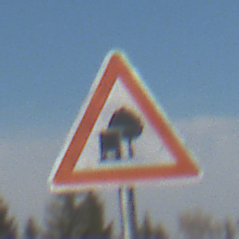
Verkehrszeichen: UnzureichendesLichtraumprofil
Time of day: MorningAfternoon
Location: Outdoor (Nature)
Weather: PartlyCloudy
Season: NotSpecified
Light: Natural